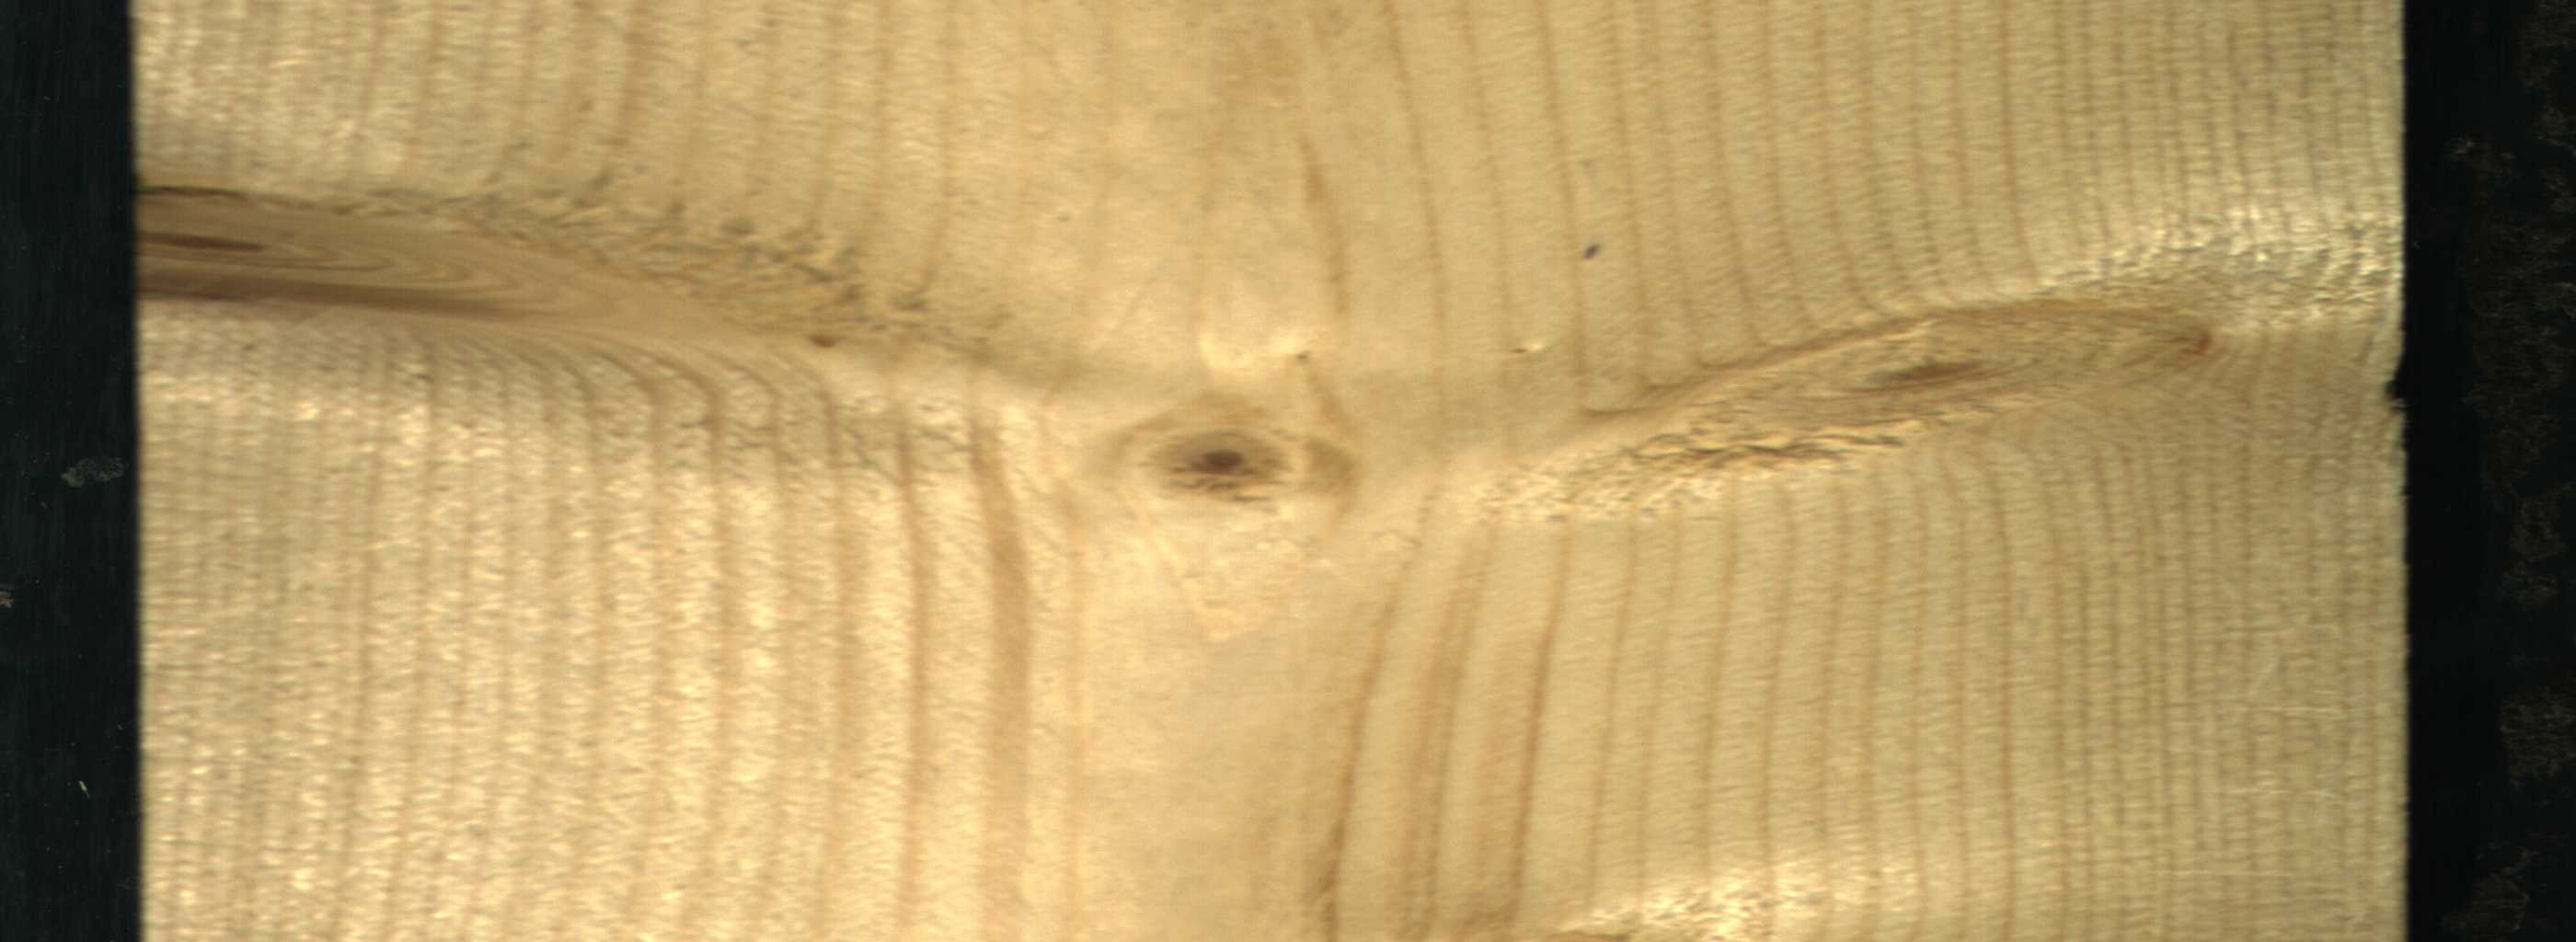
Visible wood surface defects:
Live_Knot
Live_Knot
Live_Knot